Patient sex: F
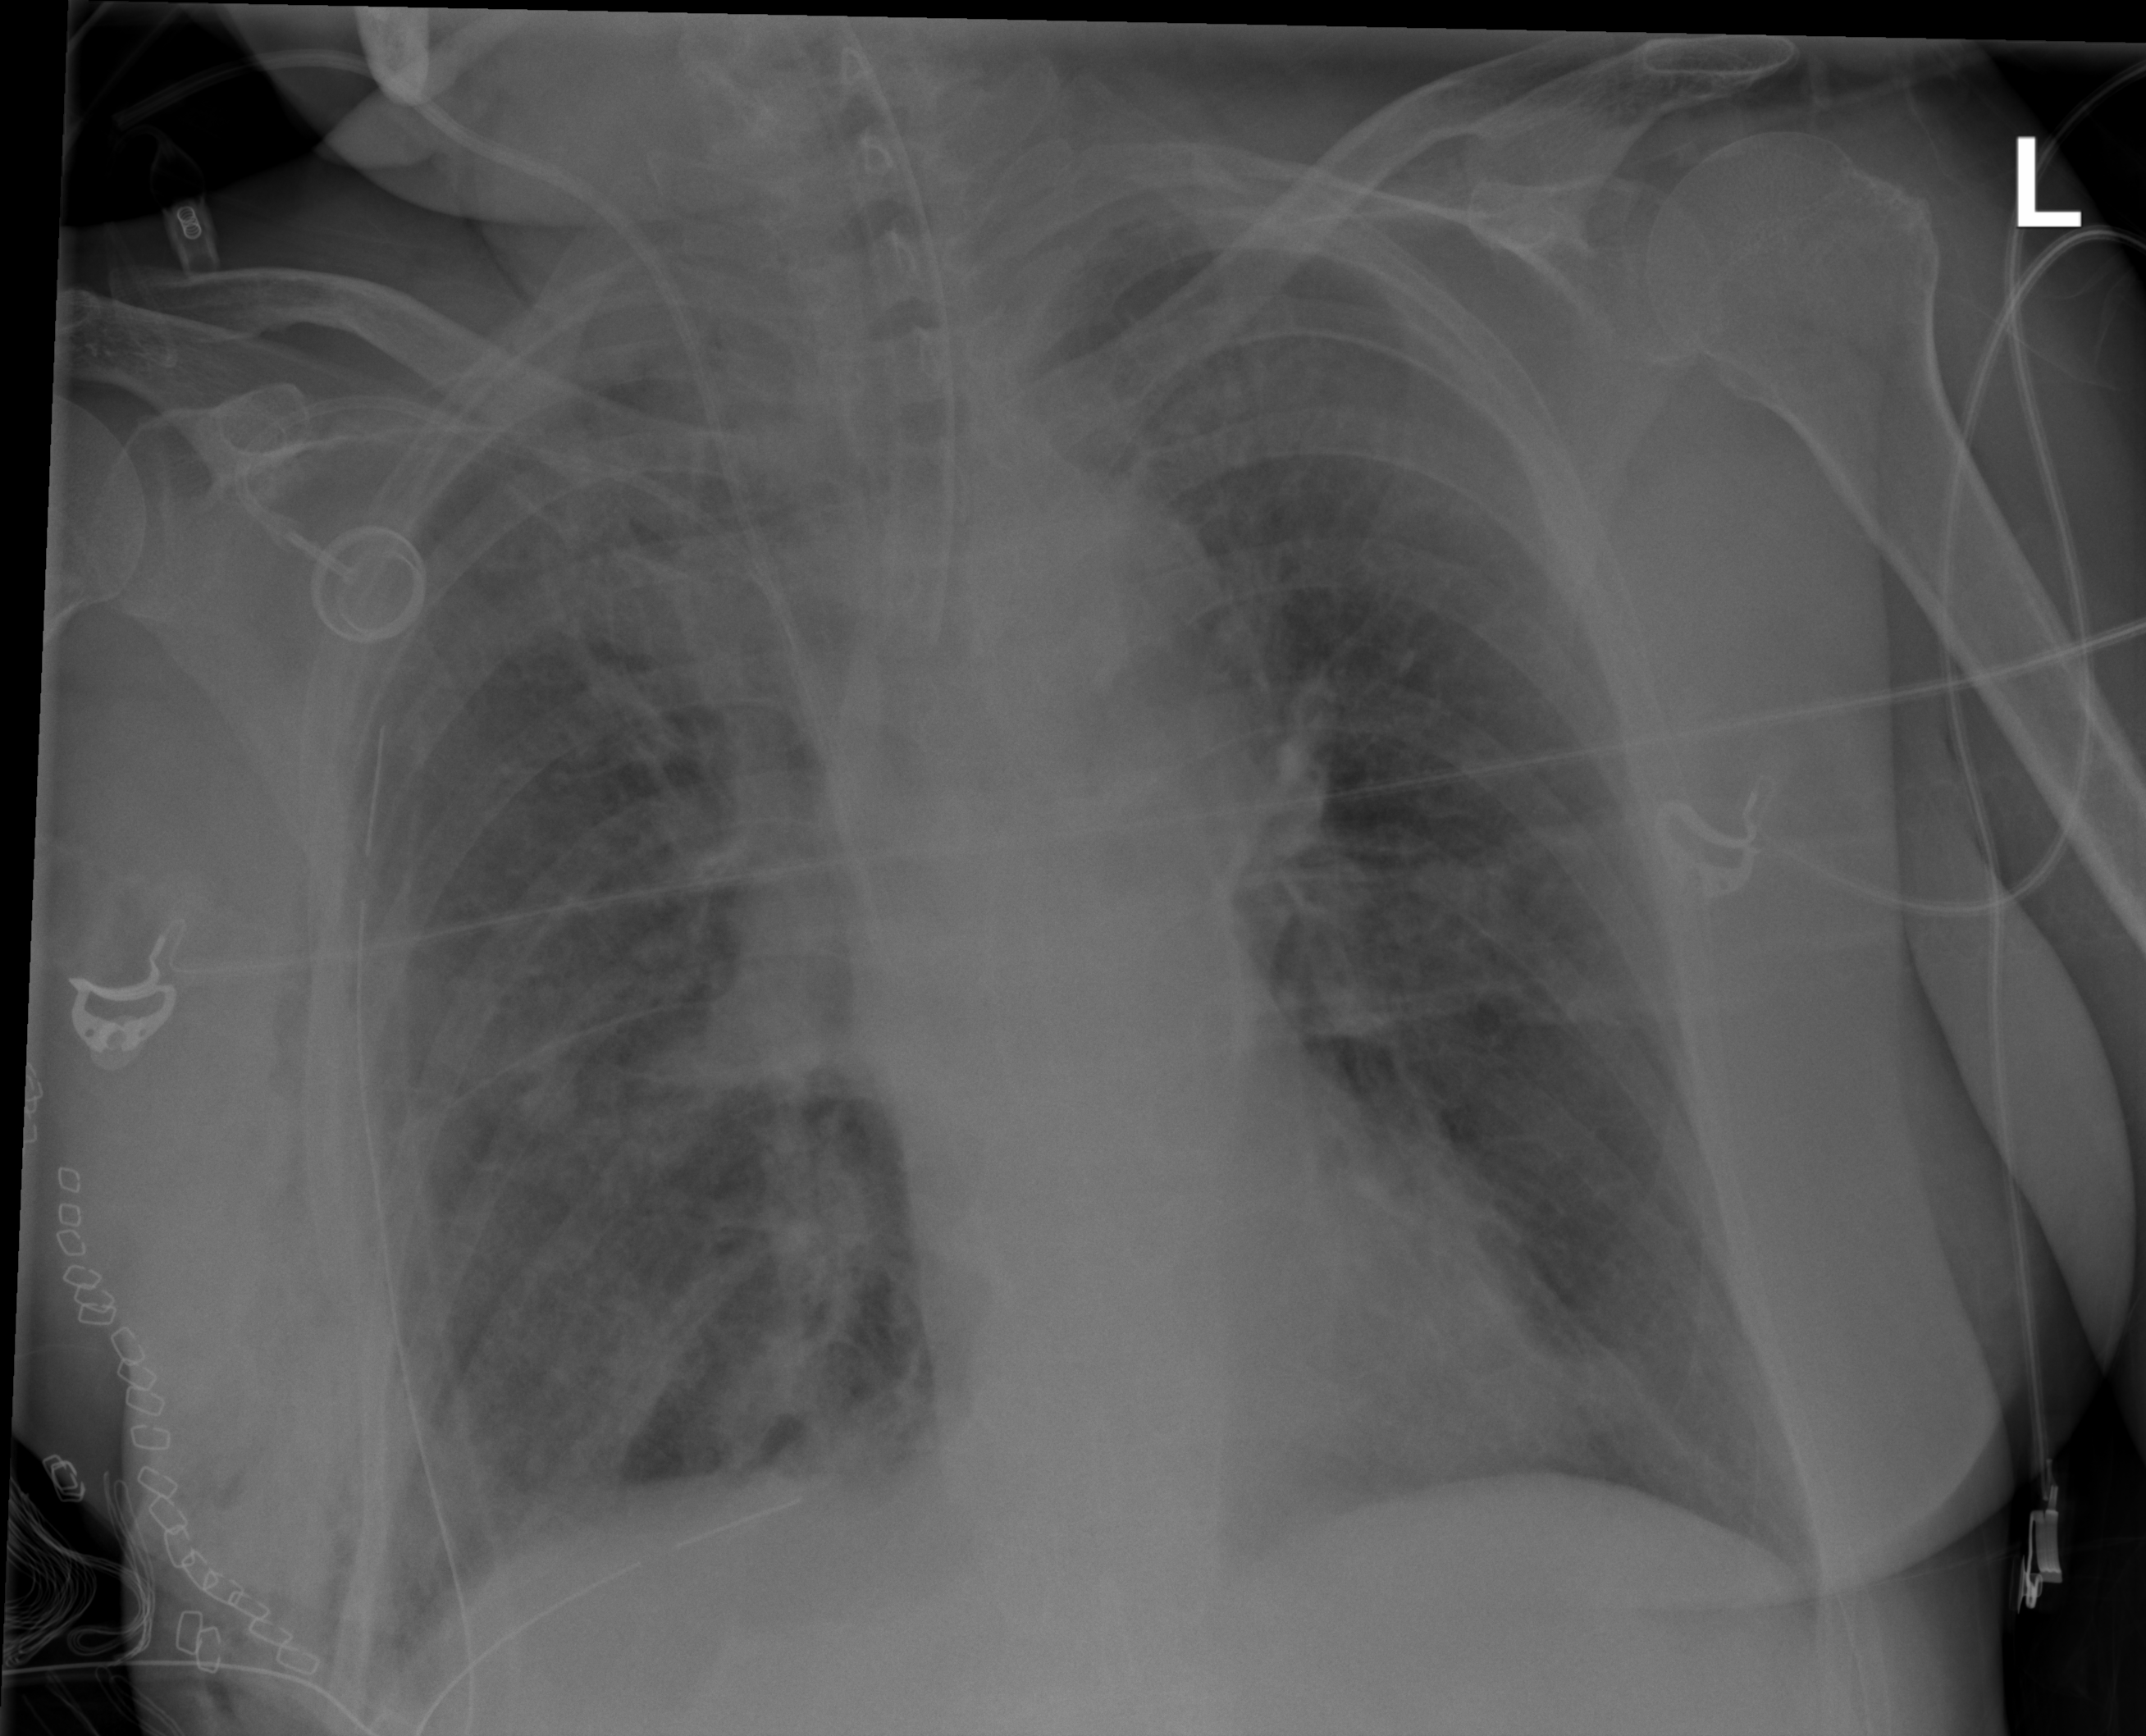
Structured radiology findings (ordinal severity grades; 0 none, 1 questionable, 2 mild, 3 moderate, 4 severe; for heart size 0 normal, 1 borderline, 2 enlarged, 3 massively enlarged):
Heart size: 0
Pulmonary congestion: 2
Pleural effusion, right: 2
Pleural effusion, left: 0
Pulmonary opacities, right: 2
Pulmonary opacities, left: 2
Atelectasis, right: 2
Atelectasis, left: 2